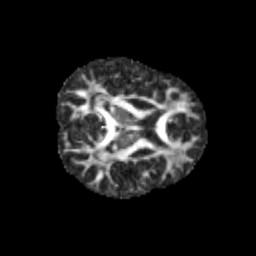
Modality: FA
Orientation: axial
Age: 10
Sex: male
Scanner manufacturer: siemens
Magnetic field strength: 3 T
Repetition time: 3.8 s
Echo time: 0.07 s